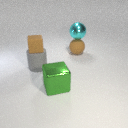
large cyan metal sphere to the right of small brown rubber cube